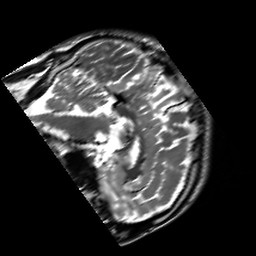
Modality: T2w
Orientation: sagittal
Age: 29
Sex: male
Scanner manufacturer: siemens
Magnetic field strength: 3 T
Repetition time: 7 s
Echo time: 0.09 s